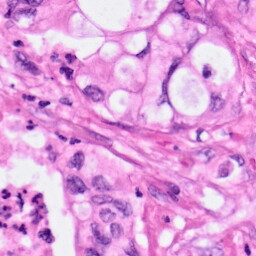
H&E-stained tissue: Pancreatic